Question: What I want to do is basically cropping a rectangle from an image. However, it should satisfy some special cases:
1. I want to crop an angled rectangle on image.
2. I don't want to rotate the image and crop a rectangle :)
3. If cropping exceeds the image size, I don't want to crop an empty background color.
I want to crop from back of the starting point, that will end at starting point when rectangle size completed. I know I couldn't explain well so if I show what I want visually:

The blue dot is the starting point there, and the arrow shows cropping direction. When cropping exceeds image borders, it will go back to the back of the starting point as much as, when the rectangle width and height finished the end of the rectangle will be at starting point.
Besides this is the previous question I asked:
- <URL>
In this question, I couldn't predict that a problem can occur about image dimensions so I didn't ask for it. But now there is case 3. Except case three, this is exactly same question. How can I do this, any suggestions?
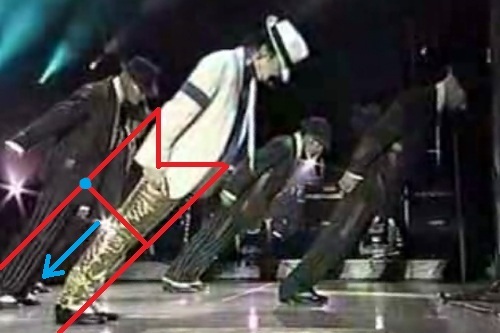
Answer: What needs to be done is to add offsets to the matrix alignment. In this case I am taking one extra length of the rectangle from each side (total 9 rectangles) and offsetting the matrix each time.
Notice that it is necessary to place offset '0' (the original crop) last, otherwise you will get the wrong result.
Also note that if you specify a rectangle that is bigger than the rotated picture you will still get empty areas.
'''
public static Bitmap CropRotatedRect(Bitmap source, Rectangle rect, float angle, bool HighQuality)
{
int[] offsets = { -1, 1, 0 }; //place 0 last!
Bitmap result = new Bitmap(rect.Width, rect.Height);
using (Graphics g = Graphics.FromImage(result))
{
g.InterpolationMode = HighQuality ? InterpolationMode.HighQualityBicubic : InterpolationMode.Default;
foreach (int x in offsets)
{
foreach (int y in offsets)
{
using (Matrix mat = new Matrix())
{
//create the appropriate filler offset according to x,y
//resulting in offsets (-1,-1), (-1, 0), (-1,1) ... (0,0)
mat.Translate(-rect.Location.X - rect.Width * x, -rect.Location.Y - rect.Height * y);
mat.RotateAt(angle, rect.Location);
g.Transform = mat;
g.DrawImage(source, new Point(0, 0));
}
}
}
}
return result;
}
'''
To recreate your example:
'''
Bitmap source = new Bitmap("C:\mjexample.jpg");
Bitmap dest = CropRotatedRect(source, new Rectangle(86, 182, 87, 228), -45, true);
'''